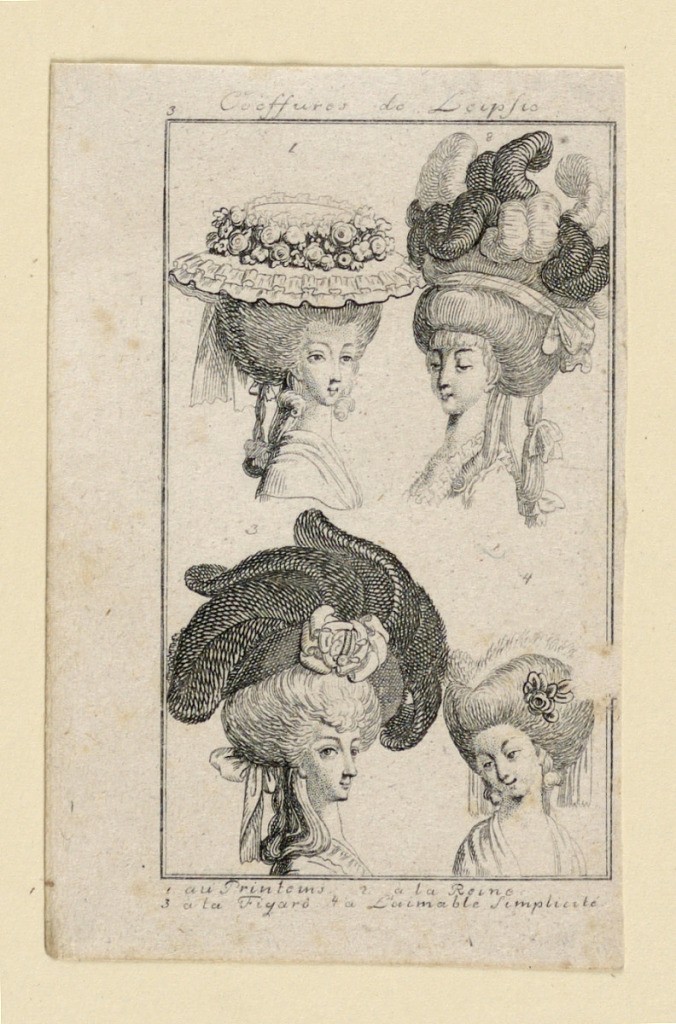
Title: Ladies' Fashion: Hairdressing and Hats
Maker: Johann August Rossmassler, German, 1752 - 1783
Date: ca. 1770-1780
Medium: Engraving on paper
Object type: Print
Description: Illustration of groups of four heads showing hairdressing and hats worn by French, German, and English ladies.